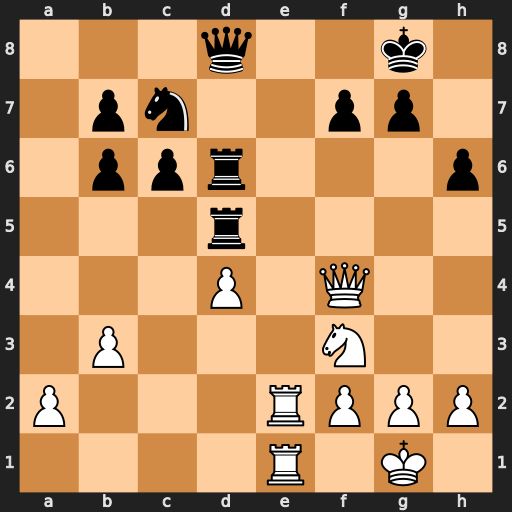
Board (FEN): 3q2k1/1pn2pp1/1ppr3p/3r4/3P1Q2/1P3N2/P3RPPP/4R1K1
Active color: w
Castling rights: -
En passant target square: -
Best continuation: Re7 Rf6 Qxc7 Qxc7 Rxc7